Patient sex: M
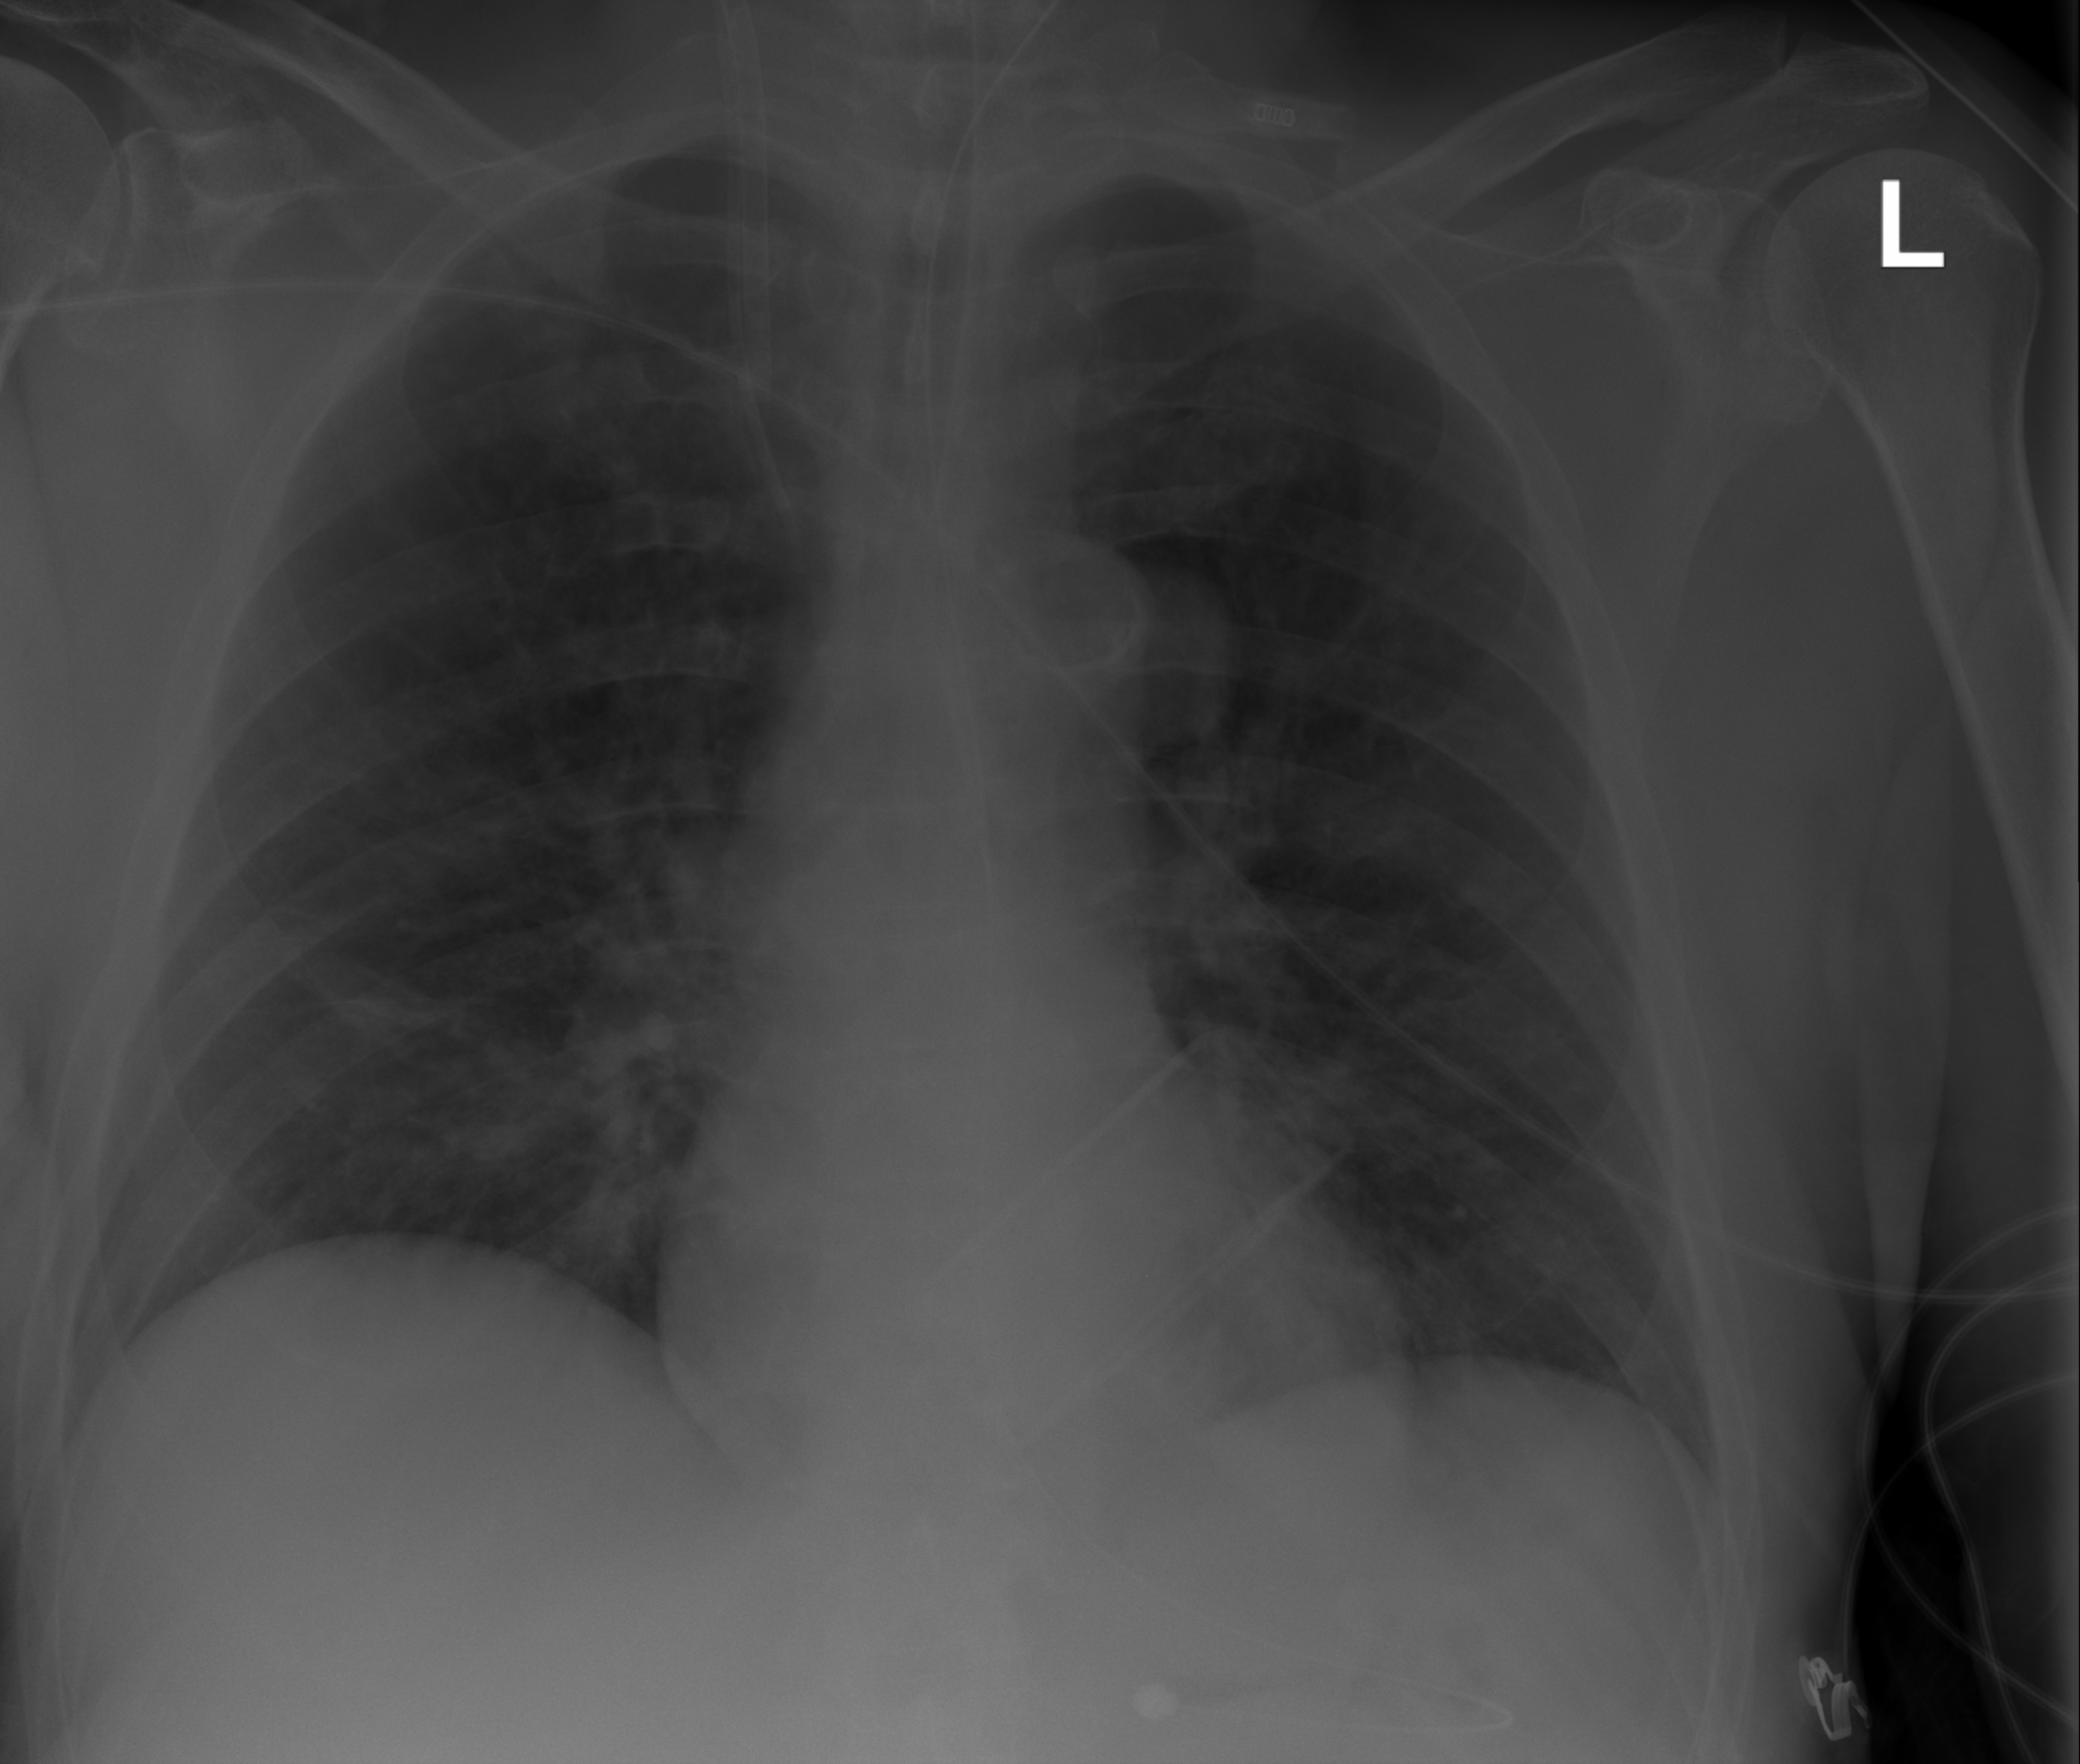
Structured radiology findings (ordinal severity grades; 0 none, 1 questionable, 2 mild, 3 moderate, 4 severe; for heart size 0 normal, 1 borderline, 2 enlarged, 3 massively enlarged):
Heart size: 0
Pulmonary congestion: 0
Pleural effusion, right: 0
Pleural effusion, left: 0
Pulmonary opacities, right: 0
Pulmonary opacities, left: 0
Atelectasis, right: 2
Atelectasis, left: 0